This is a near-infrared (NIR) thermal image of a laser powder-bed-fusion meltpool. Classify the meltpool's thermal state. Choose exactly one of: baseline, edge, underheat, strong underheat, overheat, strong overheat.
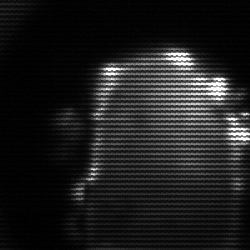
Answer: baseline